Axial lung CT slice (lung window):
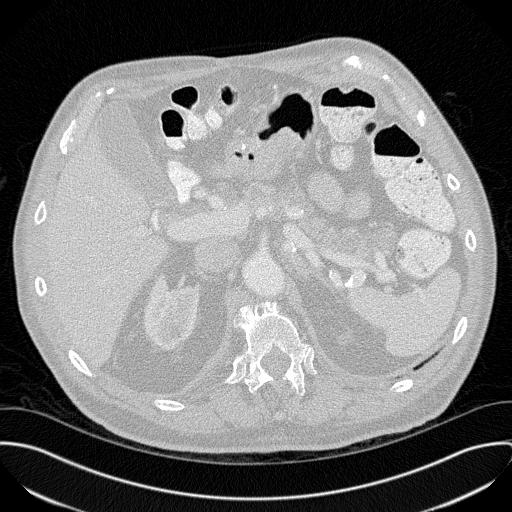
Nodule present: no